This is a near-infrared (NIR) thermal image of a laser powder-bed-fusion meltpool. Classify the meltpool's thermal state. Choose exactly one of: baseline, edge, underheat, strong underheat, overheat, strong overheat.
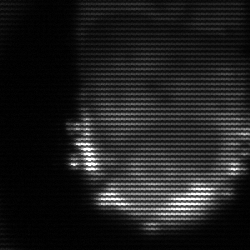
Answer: baseline